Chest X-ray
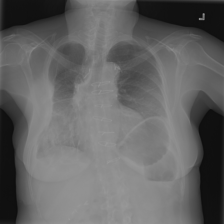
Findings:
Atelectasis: positive
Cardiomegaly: negative
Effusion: negative
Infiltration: negative
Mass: positive
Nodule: negative
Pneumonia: negative
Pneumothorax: negative
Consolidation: positive
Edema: negative
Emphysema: negative
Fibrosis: negative
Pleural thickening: negative
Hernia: negative